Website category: phone
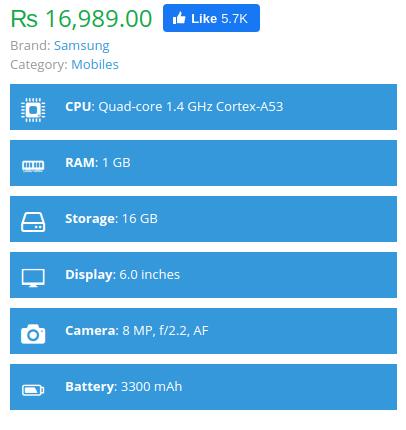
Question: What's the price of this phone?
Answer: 16,989.00

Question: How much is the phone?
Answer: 16,989.00

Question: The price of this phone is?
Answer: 16,989.00

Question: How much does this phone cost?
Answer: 16,989.00

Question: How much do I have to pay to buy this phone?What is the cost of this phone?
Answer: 16,989.00

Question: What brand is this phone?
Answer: Samsung

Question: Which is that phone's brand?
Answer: Samsung

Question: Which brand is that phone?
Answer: Samsung

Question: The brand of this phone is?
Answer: Samsung

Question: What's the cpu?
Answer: Quad-core 1.4 GHz Cortex-A53

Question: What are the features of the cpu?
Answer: Quad-core 1.4 GHz Cortex-A53

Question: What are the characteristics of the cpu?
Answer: Quad-core 1.4 GHz Cortex-A53

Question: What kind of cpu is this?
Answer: Quad-core 1.4 GHz Cortex-A53

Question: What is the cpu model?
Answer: Quad-core 1.4 GHz Cortex-A53

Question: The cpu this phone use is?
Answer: Quad-core 1.4 GHz Cortex-A53

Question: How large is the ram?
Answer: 1 GB

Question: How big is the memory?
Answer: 1 GB

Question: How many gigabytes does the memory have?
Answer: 1 GB

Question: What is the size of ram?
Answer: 1 GB

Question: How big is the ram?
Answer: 1 GB

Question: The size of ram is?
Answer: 1 GB

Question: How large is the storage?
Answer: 16 GB

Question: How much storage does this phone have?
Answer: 16 GB

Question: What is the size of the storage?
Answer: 16 GB

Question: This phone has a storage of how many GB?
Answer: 16 GB

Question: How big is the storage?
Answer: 16 GB

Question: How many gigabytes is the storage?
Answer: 16 GB

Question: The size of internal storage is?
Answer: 16 GB

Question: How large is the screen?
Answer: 6.0 inches

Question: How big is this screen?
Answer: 6.0 inches

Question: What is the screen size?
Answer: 6.0 inches

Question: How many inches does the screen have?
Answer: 6.0 inches

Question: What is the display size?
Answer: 6.0 inches

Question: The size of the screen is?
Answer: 6.0 inches

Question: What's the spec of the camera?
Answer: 8 MP, f/2.2, AF

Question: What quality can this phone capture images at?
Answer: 8 MP, f/2.2, AF

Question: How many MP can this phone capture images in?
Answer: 8 MP, f/2.2, AF

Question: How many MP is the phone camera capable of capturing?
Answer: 8 MP, f/2.2, AF

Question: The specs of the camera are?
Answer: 8 MP, f/2.2, AF

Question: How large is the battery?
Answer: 3300 mAh

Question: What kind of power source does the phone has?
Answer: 3300 mAh

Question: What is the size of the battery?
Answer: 3300 mAh

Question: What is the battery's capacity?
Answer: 3300 mAh

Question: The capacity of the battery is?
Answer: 3300 mAh